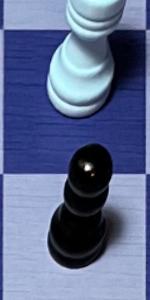
Label: Pawn_Black